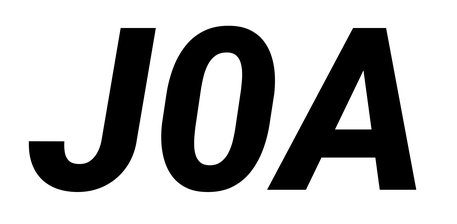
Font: Roboto-Italic_ExtraBold_Italic